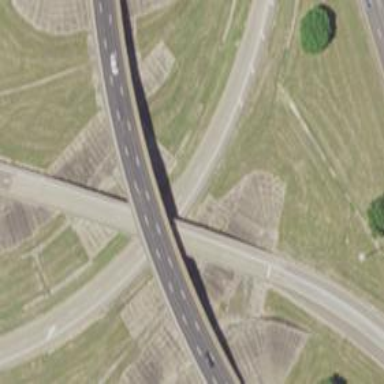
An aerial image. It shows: Motorway link.